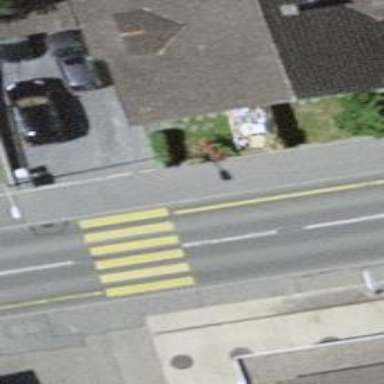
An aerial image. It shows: Zebra crossing on footway.